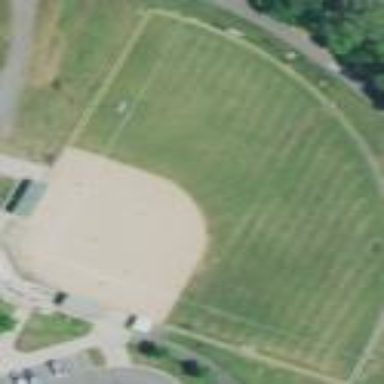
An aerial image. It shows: Baseball pitch for leisure land.